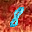
Label: 8